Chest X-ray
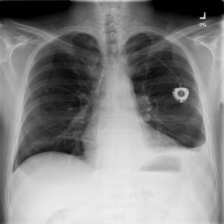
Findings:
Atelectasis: negative
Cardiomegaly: negative
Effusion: positive
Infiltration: negative
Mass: negative
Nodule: negative
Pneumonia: negative
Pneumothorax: negative
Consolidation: negative
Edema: negative
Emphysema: negative
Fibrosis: negative
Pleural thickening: negative
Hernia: negative